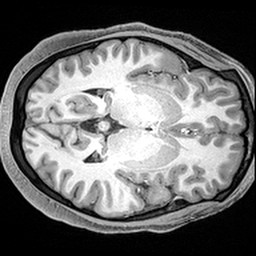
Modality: T1w
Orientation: axial
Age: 21
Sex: female
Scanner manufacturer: siemens
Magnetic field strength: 3 T
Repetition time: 2.4 s
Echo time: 0.0022 s